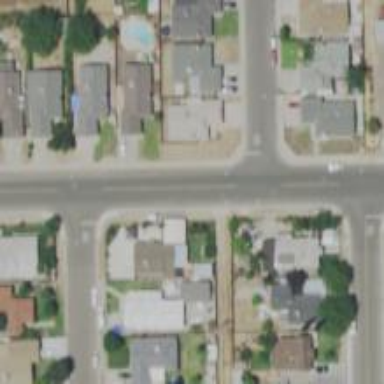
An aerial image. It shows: Alley classified as service road.